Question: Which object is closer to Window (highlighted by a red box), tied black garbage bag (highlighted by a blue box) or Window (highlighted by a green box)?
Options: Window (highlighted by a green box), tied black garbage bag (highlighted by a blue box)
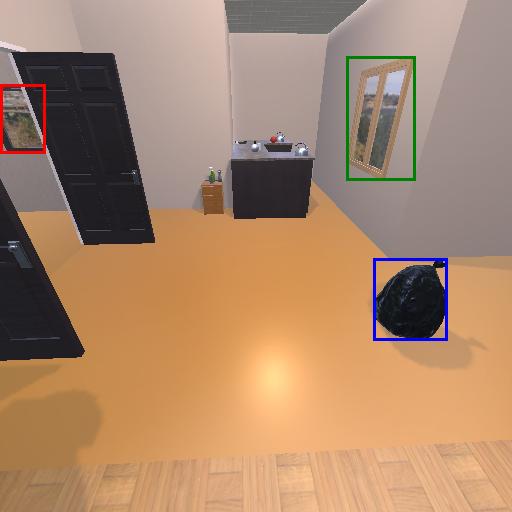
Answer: Window (highlighted by a green box)